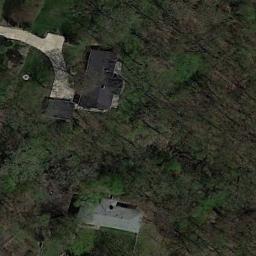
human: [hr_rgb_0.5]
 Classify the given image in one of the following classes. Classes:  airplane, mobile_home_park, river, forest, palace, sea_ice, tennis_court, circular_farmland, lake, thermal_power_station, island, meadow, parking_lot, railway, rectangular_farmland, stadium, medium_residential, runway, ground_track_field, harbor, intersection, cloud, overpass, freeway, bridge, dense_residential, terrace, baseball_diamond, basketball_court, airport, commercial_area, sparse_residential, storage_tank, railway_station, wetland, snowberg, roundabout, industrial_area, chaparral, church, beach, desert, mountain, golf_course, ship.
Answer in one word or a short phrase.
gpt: sparse_residential